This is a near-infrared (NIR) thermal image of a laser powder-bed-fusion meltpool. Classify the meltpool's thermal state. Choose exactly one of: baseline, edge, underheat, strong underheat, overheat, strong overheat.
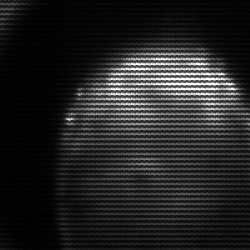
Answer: edge